Interaction volume radius: 5 \u00c5
Interaction volume height: 35 \u00c5
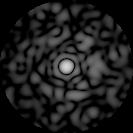
Disorder parameter: 0.8323